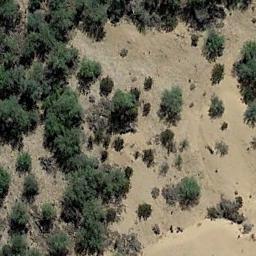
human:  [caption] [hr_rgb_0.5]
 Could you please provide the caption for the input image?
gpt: Some connected green chaparrals grow in the desert .

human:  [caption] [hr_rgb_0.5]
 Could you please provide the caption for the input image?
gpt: There is a wood in this jungle .

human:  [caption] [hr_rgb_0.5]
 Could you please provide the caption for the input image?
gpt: There are some different kinds of bushes make up the chaparral on the desert .

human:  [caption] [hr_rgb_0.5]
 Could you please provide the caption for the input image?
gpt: Chaparral is scattered in the sand from dense to sparse .

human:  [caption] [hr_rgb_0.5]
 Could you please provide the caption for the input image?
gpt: The chaparral is thicker on the left than on the right .